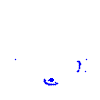
Particle: kaon